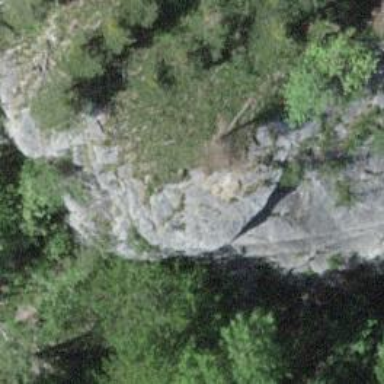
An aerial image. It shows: Cliff in nature.